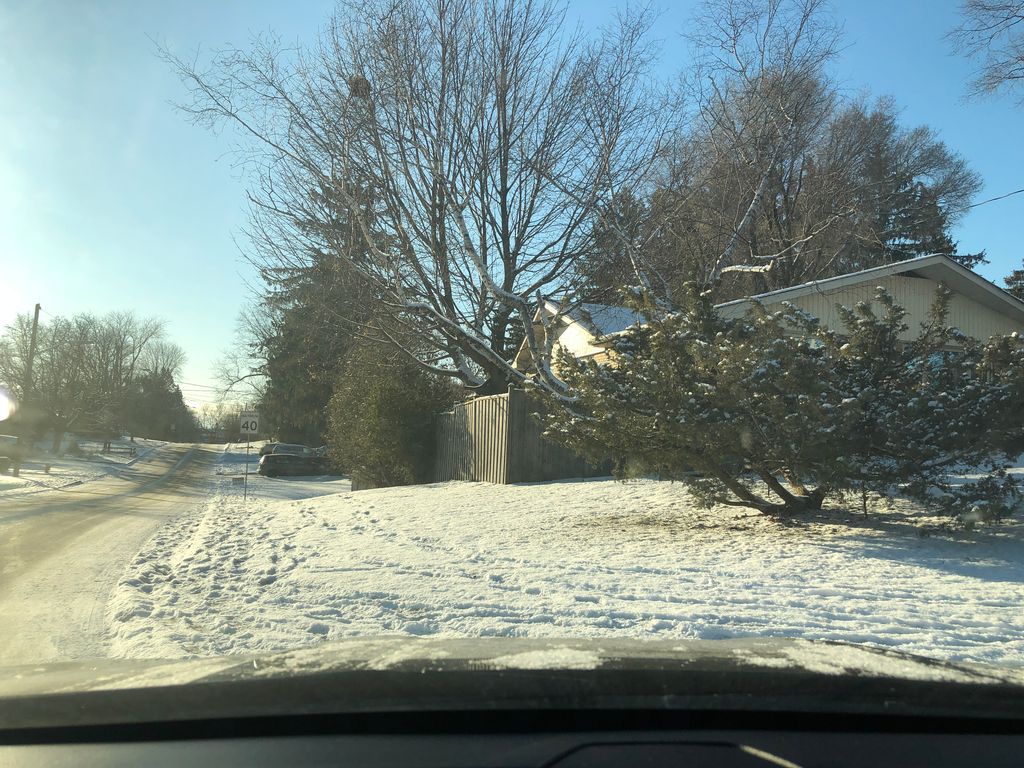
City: toronto